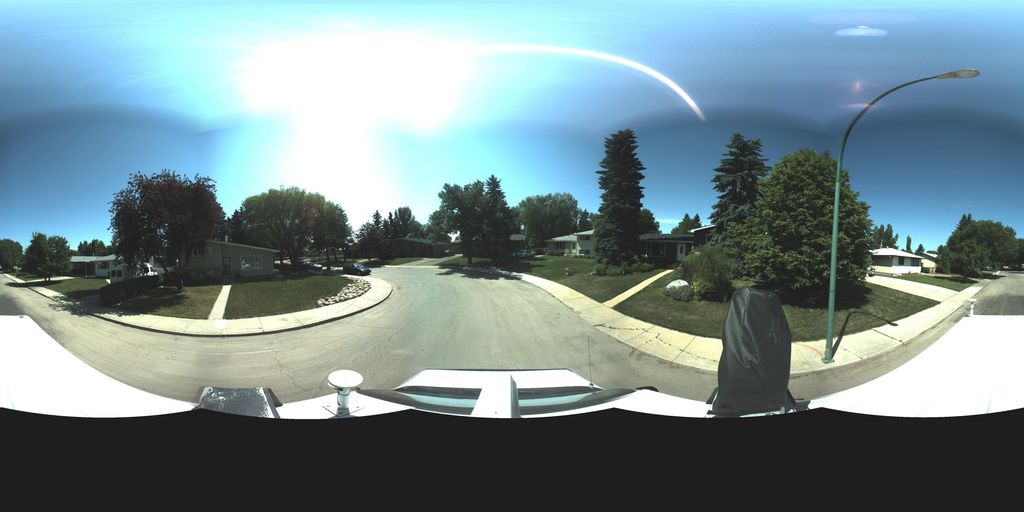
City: saskatoon